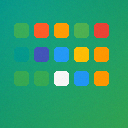
Screen state: on